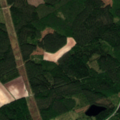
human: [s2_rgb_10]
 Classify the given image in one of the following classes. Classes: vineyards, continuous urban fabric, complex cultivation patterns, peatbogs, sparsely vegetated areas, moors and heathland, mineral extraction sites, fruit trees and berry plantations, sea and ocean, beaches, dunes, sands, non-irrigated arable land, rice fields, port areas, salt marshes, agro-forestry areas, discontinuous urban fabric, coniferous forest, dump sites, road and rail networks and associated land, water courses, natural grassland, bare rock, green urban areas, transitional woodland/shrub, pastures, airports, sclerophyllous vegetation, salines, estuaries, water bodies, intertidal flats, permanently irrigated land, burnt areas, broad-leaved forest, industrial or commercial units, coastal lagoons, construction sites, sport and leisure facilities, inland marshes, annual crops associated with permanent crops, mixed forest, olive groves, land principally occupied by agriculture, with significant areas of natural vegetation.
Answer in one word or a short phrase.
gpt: non-irrigated arable land, coniferous forest, mixed forest, transitional woodland/shrub